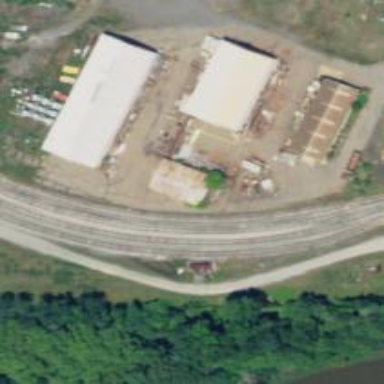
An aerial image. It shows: Railway yard used for servicing trains.